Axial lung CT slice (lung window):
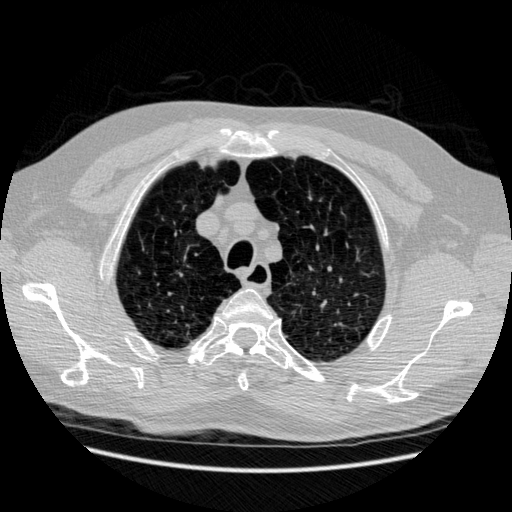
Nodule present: no